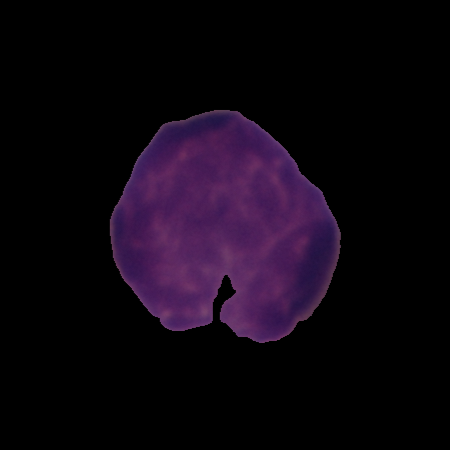
Label: cancer